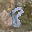
Label: 8